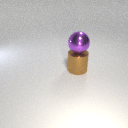
large purple metal sphere above large brown metal cylinder